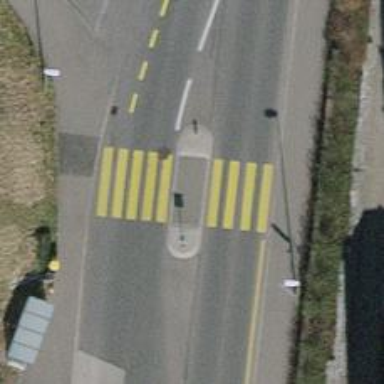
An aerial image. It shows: Marked zebra crossing with island in the middle.